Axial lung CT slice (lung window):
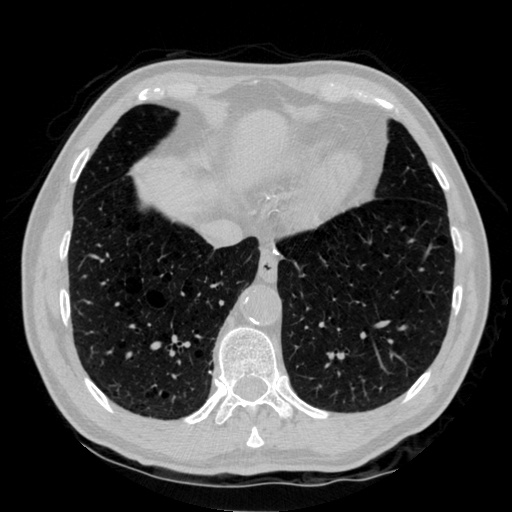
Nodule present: no